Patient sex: M
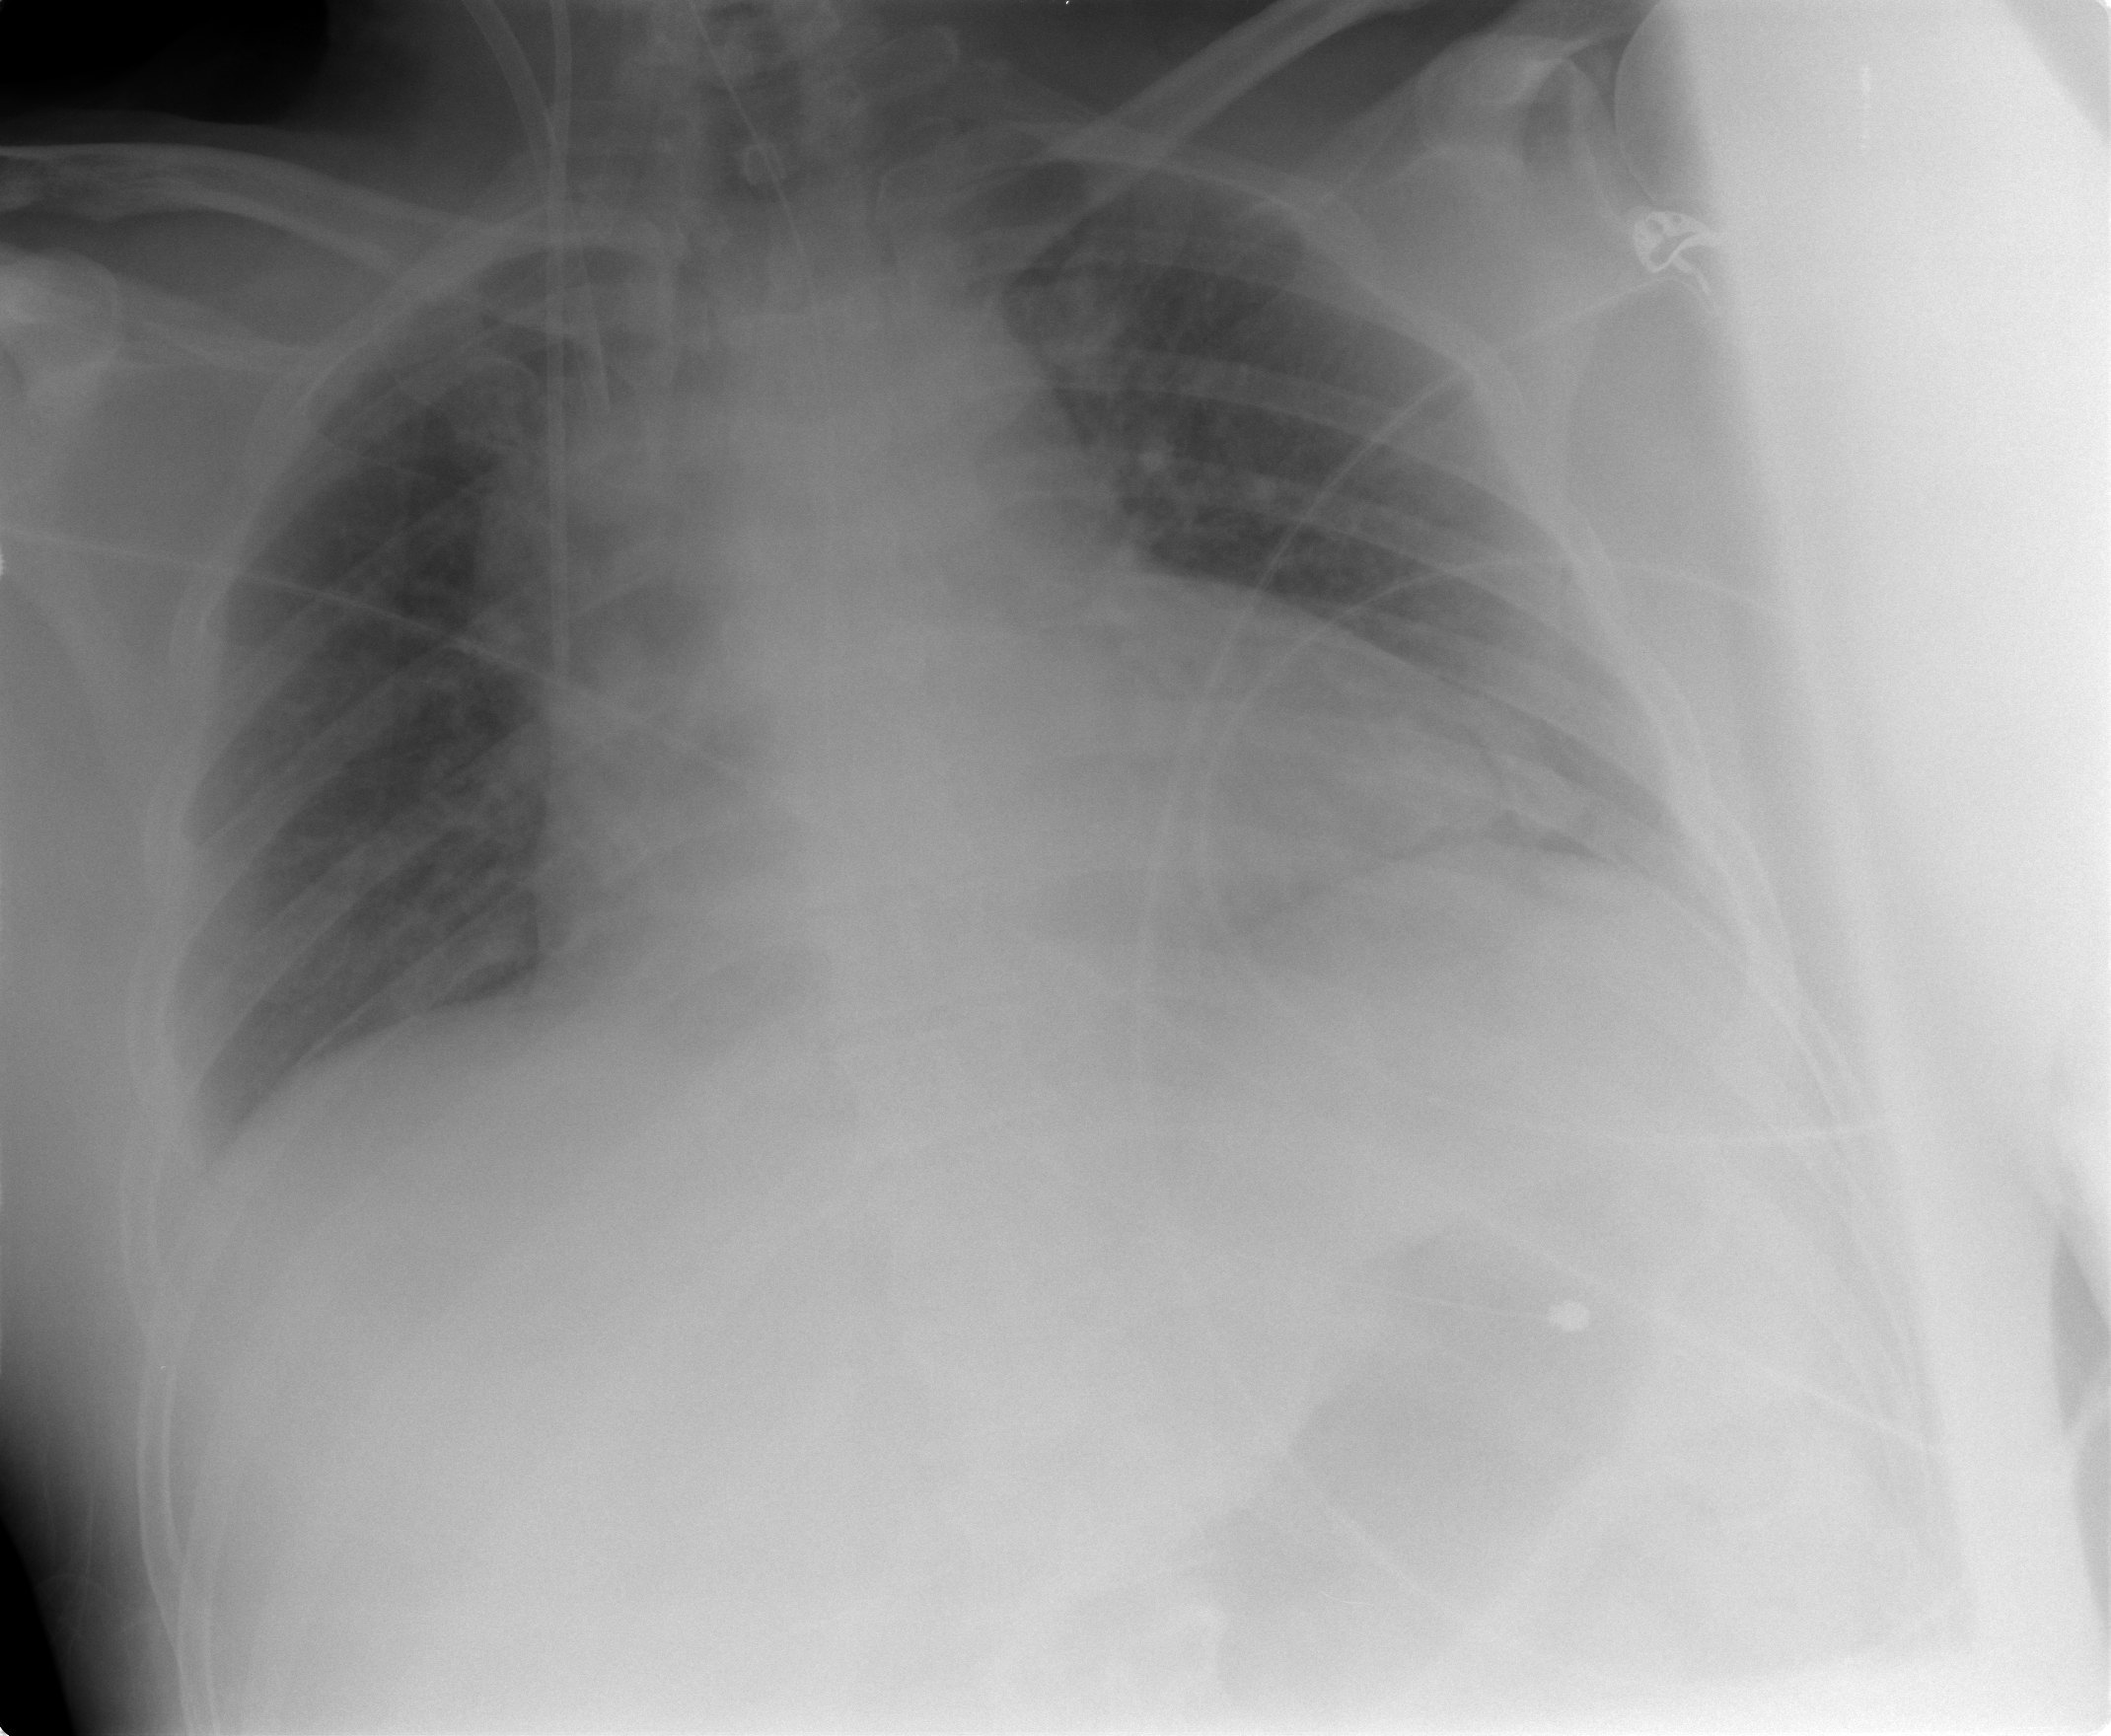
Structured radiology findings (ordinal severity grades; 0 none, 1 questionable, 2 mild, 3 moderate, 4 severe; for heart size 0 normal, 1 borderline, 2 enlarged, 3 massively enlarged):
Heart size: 2
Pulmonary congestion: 0
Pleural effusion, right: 1
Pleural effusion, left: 0
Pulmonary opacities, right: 0
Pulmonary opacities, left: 0
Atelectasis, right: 0
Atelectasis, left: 0